Question: Is there an easy way to find the sum of the values in the first column?

If so, would this method be different from sum the column in a text file? So the first would be mathematics on command line outputs, and second would be in text files w/o opening them.
Something tells me I might need awk.
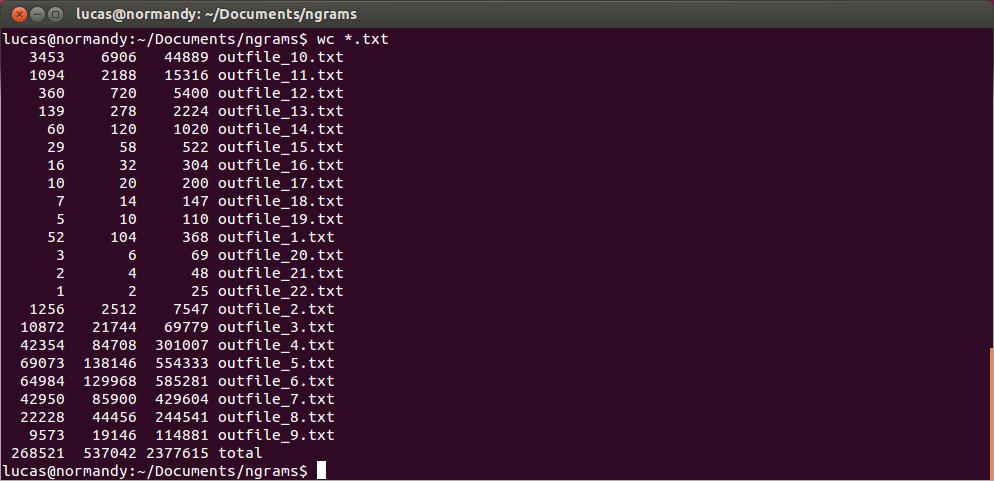
Answer: You can use awk to perform operations on standard input or a file. To find the sum of the first column in the output of 'wc', by piping the result to awk:
'''
wc *.txt | awk '{sum+=$1}END{print sum}'
'''
To find the sum of the first column in a file, by reading the file directly:
'''
awk '{sum+=$1}END{print sum}' file
'''
The awk code is simple - for every line of input, add the value of the first field so the variable 'sum'. Once all of the input has been read, print the value of 'sum'.